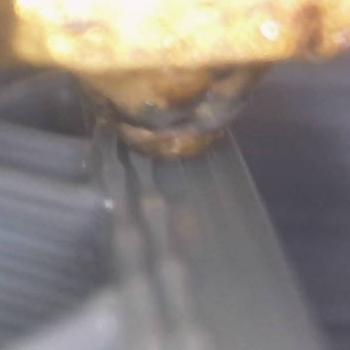
Flow rate: 47%